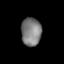
Tissue: lung
Cell type: Epithelial cells
Senescence score: 0.1746
Nuclear area (px): 560
Mean DAPI intensity: 123.88